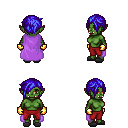
a pixel art fantasy rpg character, female body template, orc, green skin, lavender cape, red pants, blue pixie cut hairstyle, gold gloves, gray slippers, four views (front, back, left, right), 2x2 character sprite sheet, small pixel art, hard edges, no anti-aliasing